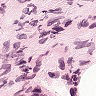
Metastatic tissue present: no